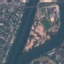
Land use / land cover: River